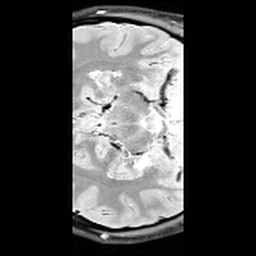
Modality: T1w
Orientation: axial
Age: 25
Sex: female
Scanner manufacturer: siemens
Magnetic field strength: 3 T
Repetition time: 6.5 s
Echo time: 0.016 s